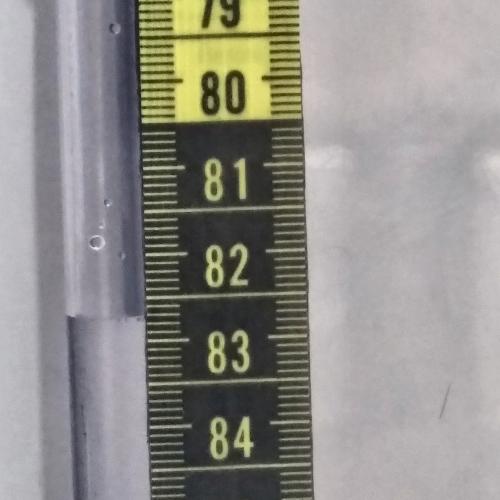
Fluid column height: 82.7 cm